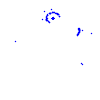
Particle: proton